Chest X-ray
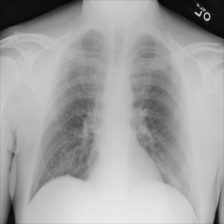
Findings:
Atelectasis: negative
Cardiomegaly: negative
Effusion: negative
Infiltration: negative
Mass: negative
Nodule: negative
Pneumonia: negative
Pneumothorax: negative
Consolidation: negative
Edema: negative
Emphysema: negative
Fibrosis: negative
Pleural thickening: negative
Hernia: negative